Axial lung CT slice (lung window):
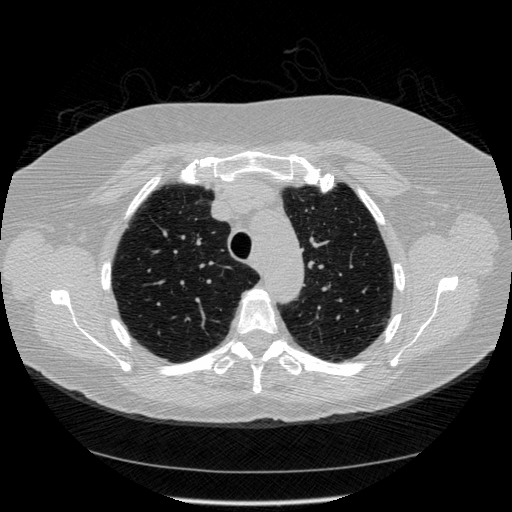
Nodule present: no